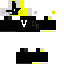
A male human skin with dark skin, wearing brown long hair dressed in a blue hoodie and black pants, featuring a closed mouth.